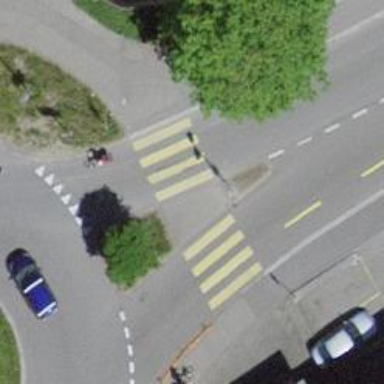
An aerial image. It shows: Secondary road with asphalt surface and dedicated cycle lane.